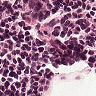
Metastatic tissue present: no